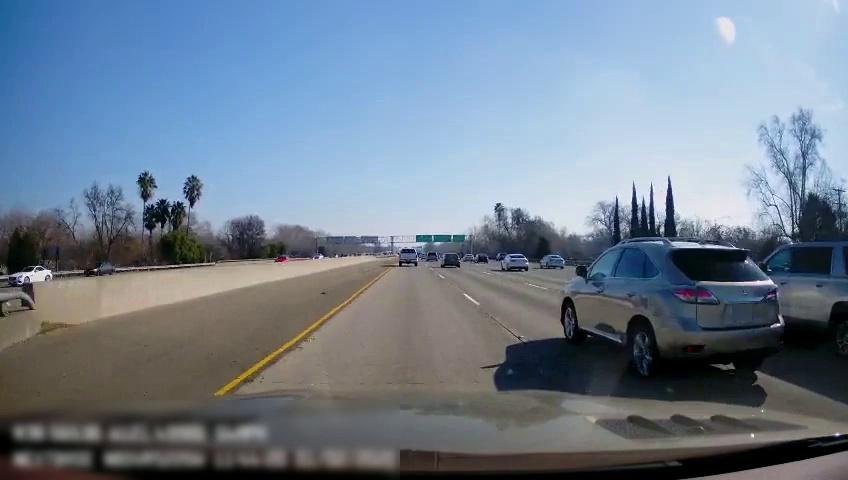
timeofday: Day
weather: Sunny
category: Drivable Space
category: Vehicles | Car
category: Vehicles | Car
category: Vehicles | Car
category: Vehicles | Car
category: Drivable Space
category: Vehicles | SUV
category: Vehicles | Car
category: Vehicles | Car
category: Vehicles | Car
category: Vehicles | Car
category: Vehicles | Car
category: Vehicles | Truck
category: Vehicles | SUV
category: Vehicles | Van
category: Vehicles | Car
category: Lanes | Current Lane
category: Lanes | Current Lane
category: Lanes | Alternate Lane
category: Traffic | Signs
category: Traffic | Signs
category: Traffic | Signs
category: Traffic | Signs
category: Traffic | Signs
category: Traffic | Signs
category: Traffic | Signs